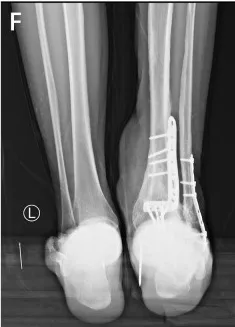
The hindfoot alignment remained satisfactory (F).
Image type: radiology (x_ray)